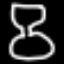
Label: hourglass